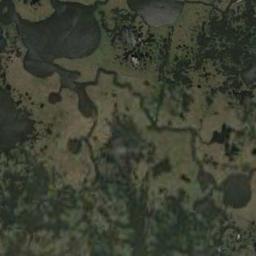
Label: wetland